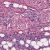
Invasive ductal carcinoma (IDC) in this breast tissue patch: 1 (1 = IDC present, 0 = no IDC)